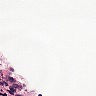
Metastatic tissue present: no